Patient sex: M
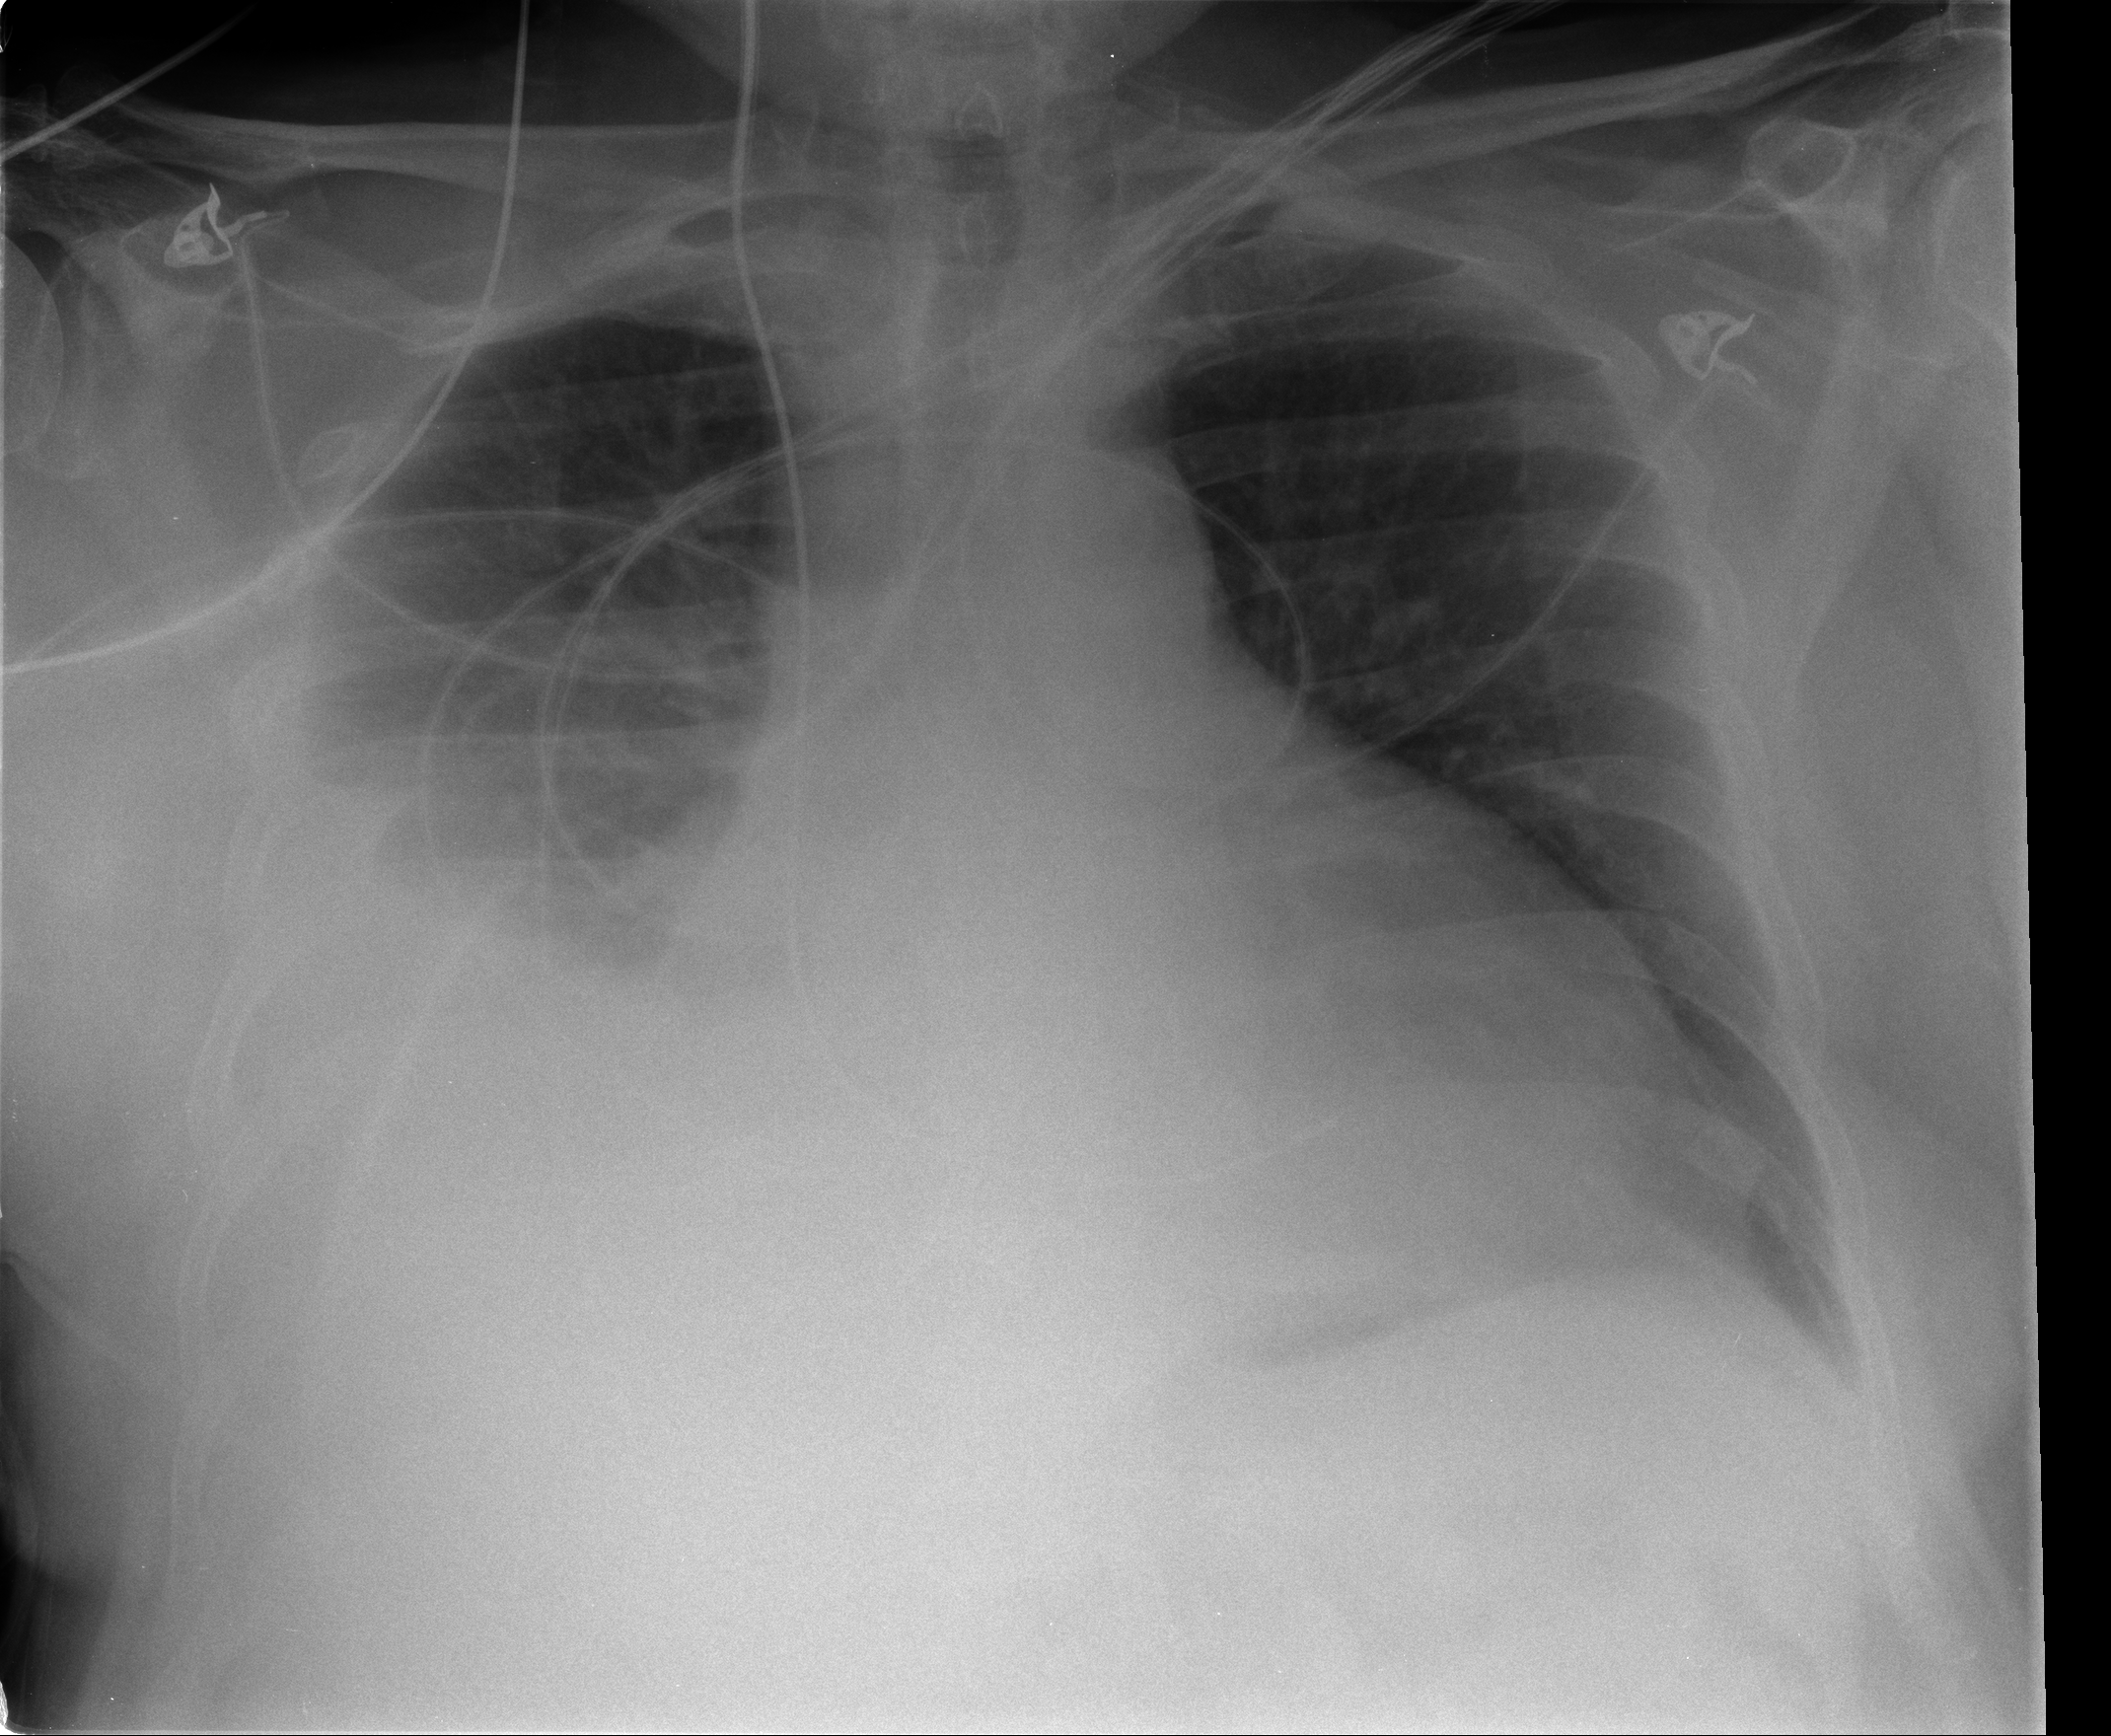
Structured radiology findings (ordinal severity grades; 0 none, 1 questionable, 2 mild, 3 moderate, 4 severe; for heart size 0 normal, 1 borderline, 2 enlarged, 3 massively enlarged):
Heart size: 2
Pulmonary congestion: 1
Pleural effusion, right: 3
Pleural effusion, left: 0
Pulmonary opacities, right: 0
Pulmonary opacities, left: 0
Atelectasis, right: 2
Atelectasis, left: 0